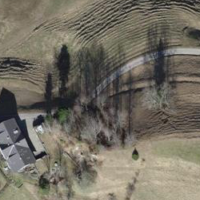
EUNIS habitat code: 24
Species observed at this site:
Argynnis paphia